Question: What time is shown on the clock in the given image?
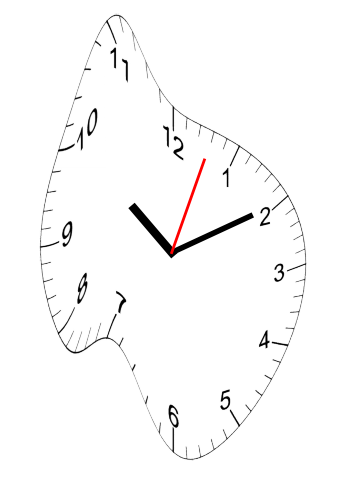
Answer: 10:10:03